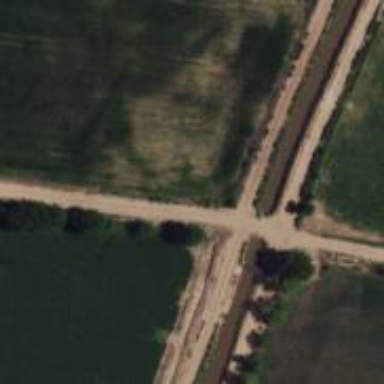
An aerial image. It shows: Culvert underpass for canal.